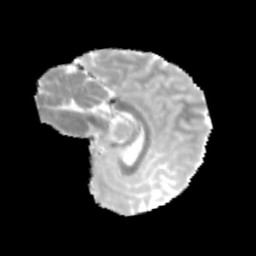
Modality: MD
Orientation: sagittal
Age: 10
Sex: female
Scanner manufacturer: siemens
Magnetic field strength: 3 T
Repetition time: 3.8 s
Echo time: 0.07 s